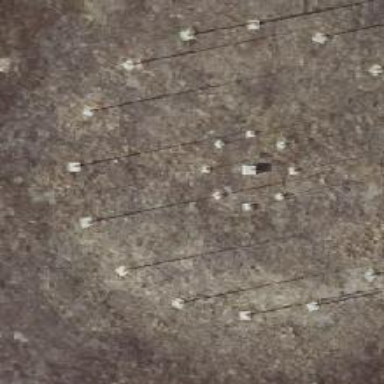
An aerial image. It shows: Antenna made by man.